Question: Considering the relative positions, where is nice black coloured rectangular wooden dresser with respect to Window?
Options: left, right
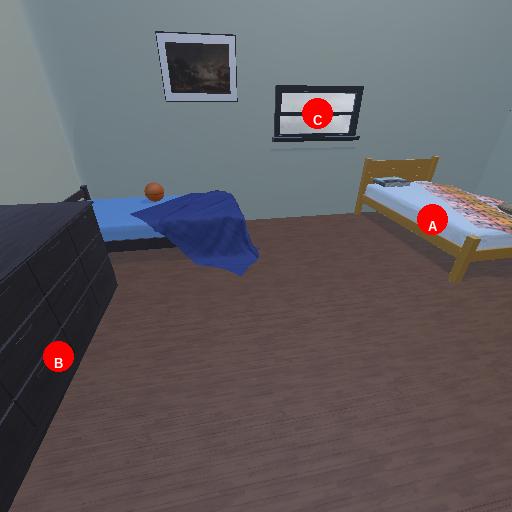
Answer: left